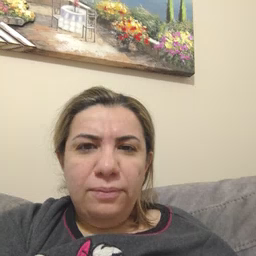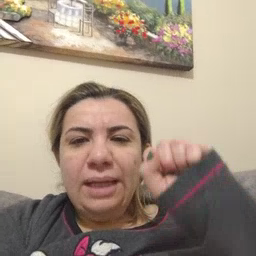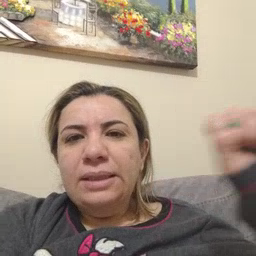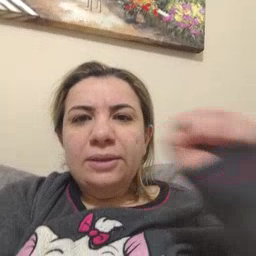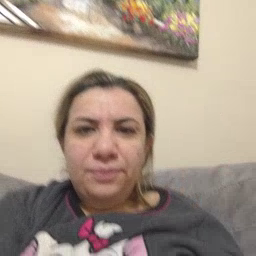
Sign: carrot